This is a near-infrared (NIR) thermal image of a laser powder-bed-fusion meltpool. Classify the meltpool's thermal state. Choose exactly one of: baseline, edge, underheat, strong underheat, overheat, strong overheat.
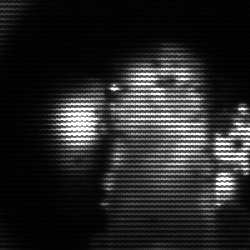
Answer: strong underheat